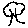
Label: tree